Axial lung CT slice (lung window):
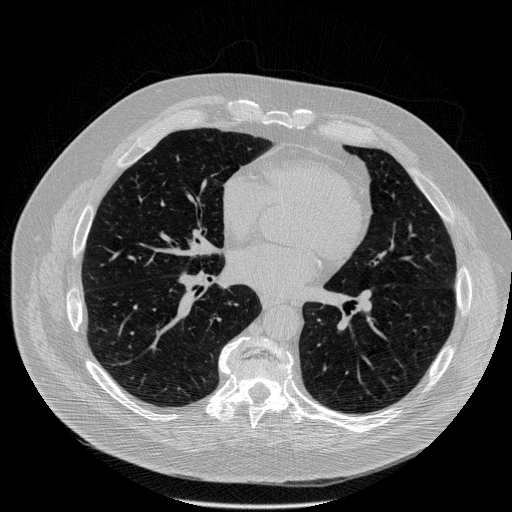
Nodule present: no